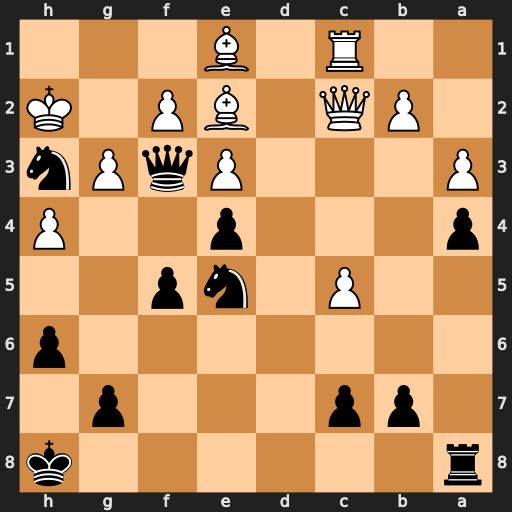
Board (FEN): r6k/1pp3p1/7p/2P1np2/p3p2P/P3PqPn/1PQ1BP1K/2R1B3
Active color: b
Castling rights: -
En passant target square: -
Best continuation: Ng4+ Kxh3 Qh1#